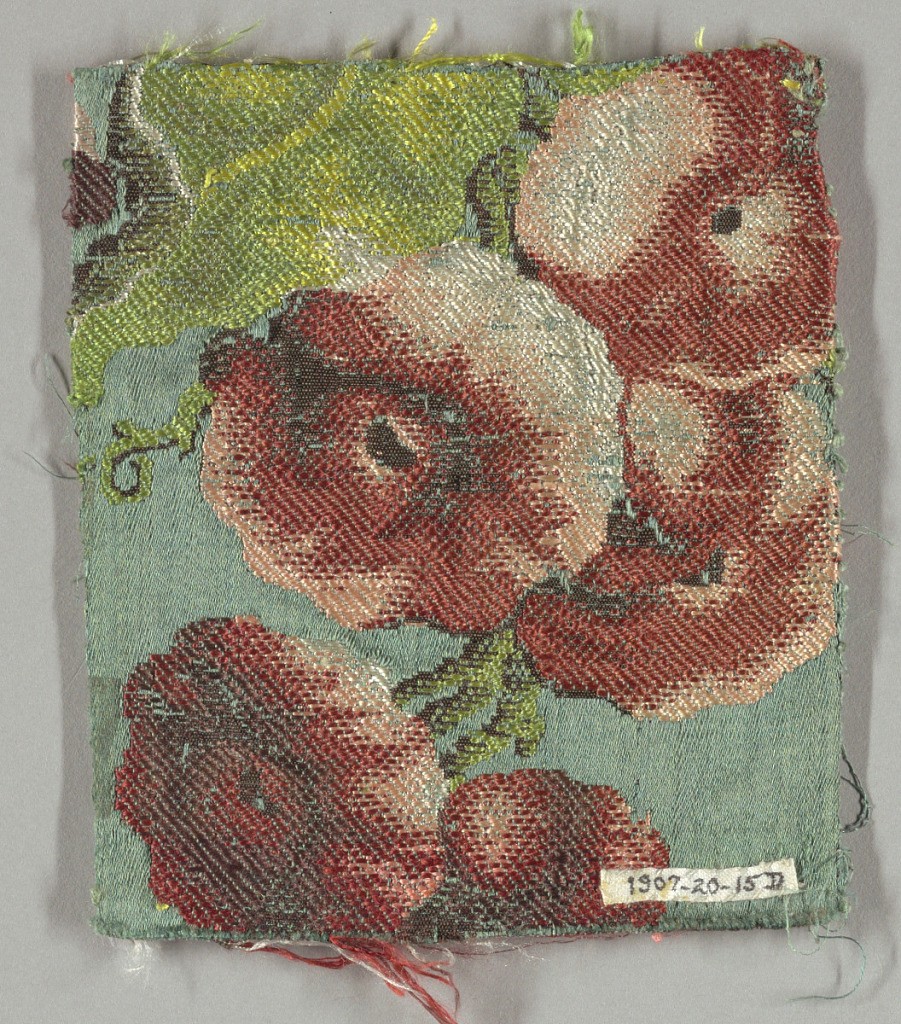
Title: Fragments
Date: mid-18th century
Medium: silk Technique: plain compound satin with supplementary weft
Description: Green satin ground with incomplete design of large-scale flowers and smaller scale tree.  Design partly in white and brown secondary wefts and partly in polychrome brocading threads. Component 1907-20-15-c: has left selvage present.